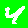
Digit: 4